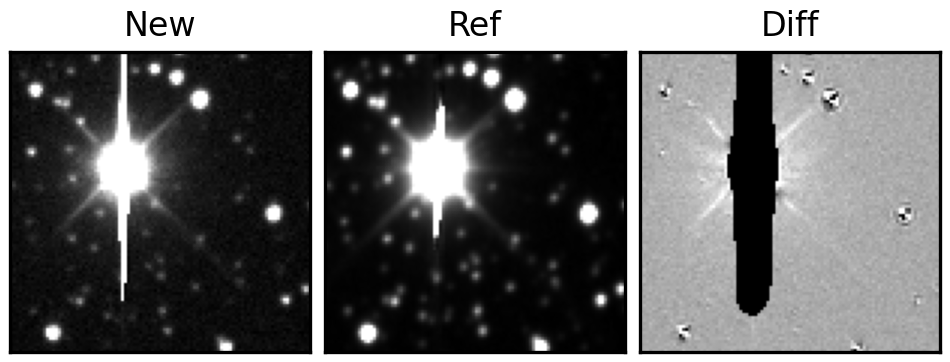
Label: bogus